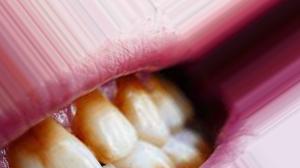
Condition: Tooth Discoloration